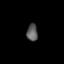
Tissue: lung
Cell type: T cells
Senescence score: 0.238
Nuclear area (px): 183
Mean DAPI intensity: 91.743